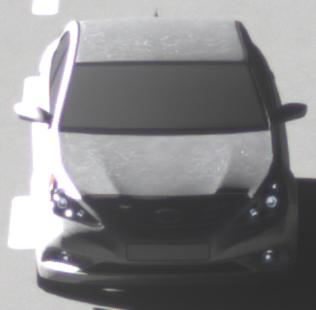
Make: Hyundai
Model: Sonata
Detailed model: Gen. 6 YF
Model produced from: 2009
Model produced until: 2016
Doors: 4
Color: white
Road condition: dry road
Daytime: morning or afternoon
Contrast: high contrast